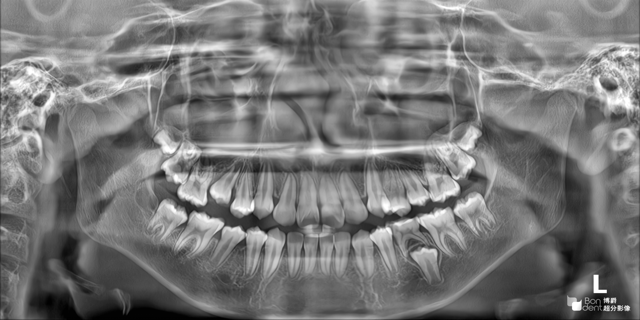
adult